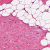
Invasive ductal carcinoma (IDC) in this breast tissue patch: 0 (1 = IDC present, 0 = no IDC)